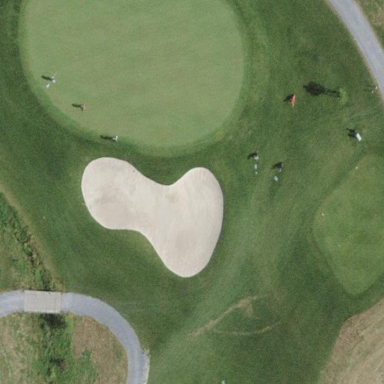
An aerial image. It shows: Sandy area is golf bunker.